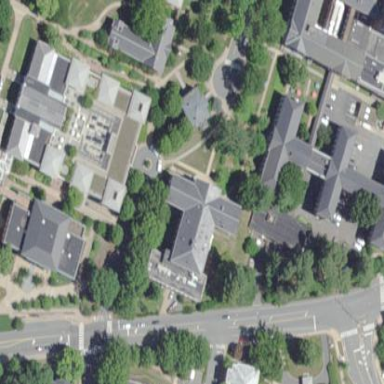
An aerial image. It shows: University building.